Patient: sex F, age 57
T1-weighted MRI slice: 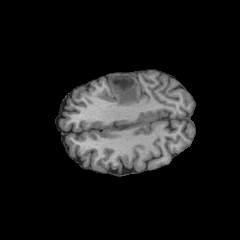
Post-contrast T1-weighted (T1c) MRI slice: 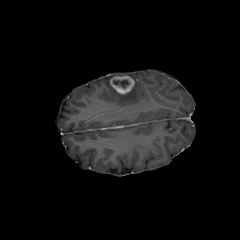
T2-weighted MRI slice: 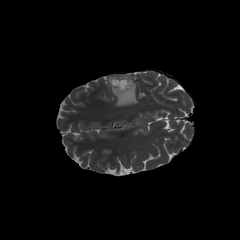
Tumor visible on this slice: yes
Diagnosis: Glioblastoma, IDH-wildtype
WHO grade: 4